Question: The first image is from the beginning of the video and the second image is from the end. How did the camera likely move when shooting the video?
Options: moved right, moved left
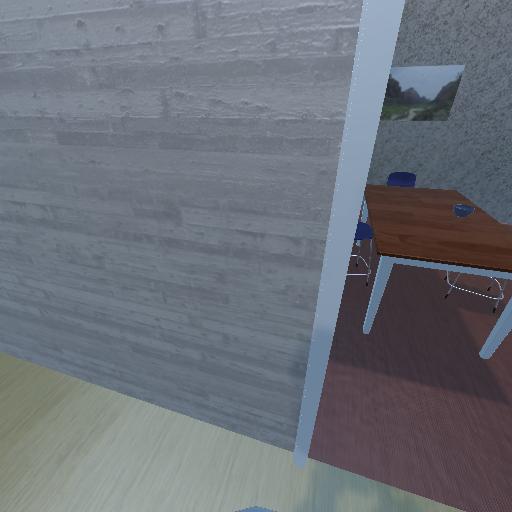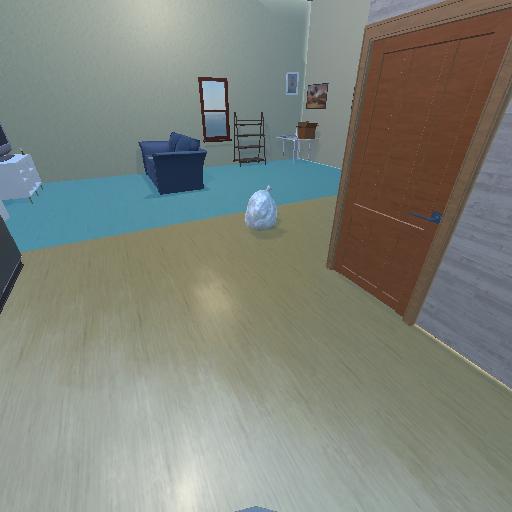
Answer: moved right